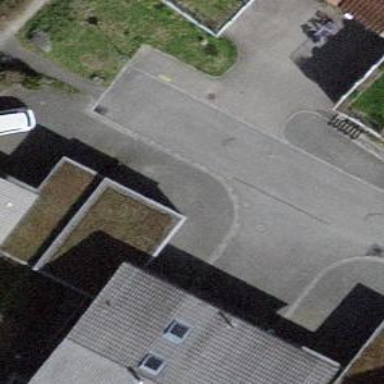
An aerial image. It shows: Garage building.